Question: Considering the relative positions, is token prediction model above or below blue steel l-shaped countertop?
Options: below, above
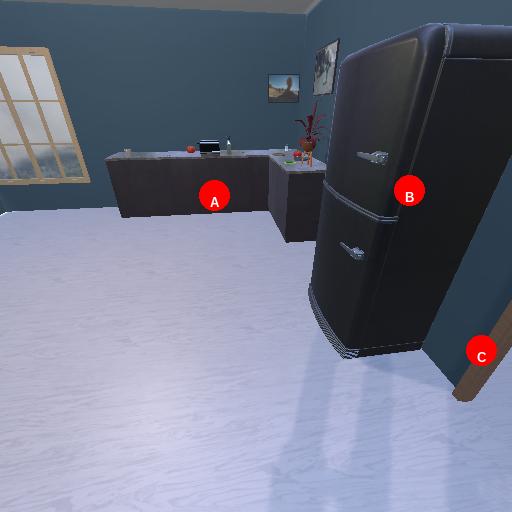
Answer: below